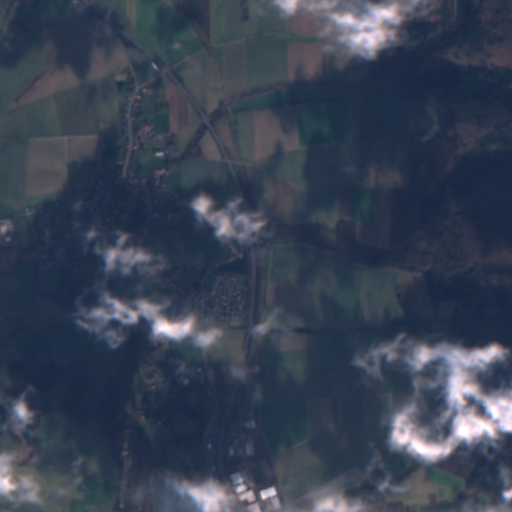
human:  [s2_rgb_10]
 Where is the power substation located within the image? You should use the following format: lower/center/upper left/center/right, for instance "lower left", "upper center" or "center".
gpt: The power substation is located in the lower center of the image.
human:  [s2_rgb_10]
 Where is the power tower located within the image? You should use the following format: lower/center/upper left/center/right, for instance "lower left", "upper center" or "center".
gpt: The power tower is located in the lower left of the image.
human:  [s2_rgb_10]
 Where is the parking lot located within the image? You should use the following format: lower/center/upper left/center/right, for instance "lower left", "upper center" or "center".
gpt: There is no parking lot in the image.